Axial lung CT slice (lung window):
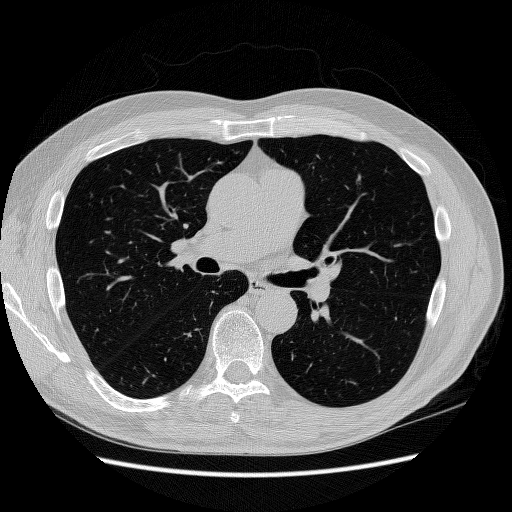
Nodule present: no